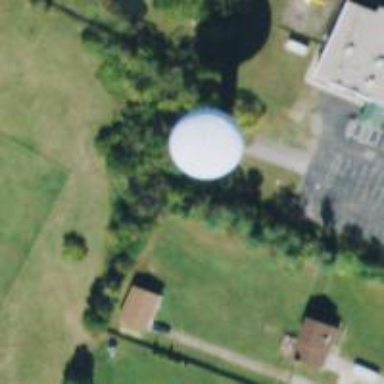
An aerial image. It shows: Water tower that is man-made.